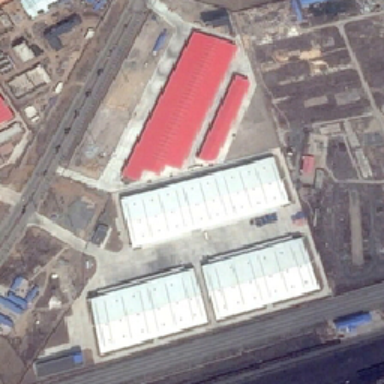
Two white industrial buildings and two red houses are adjacent and there is a truck next to them .